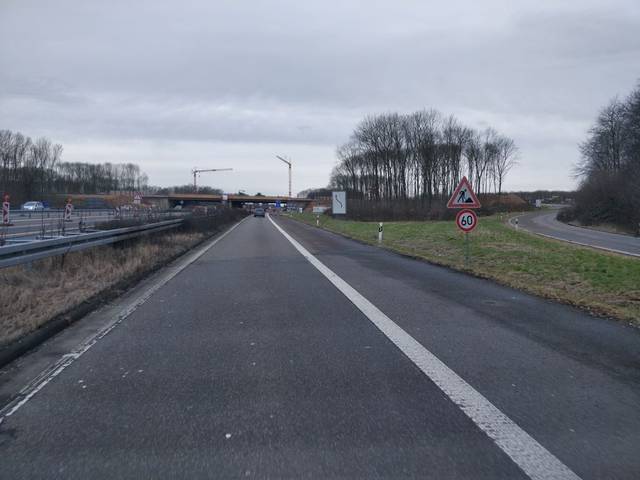
Region: Germany
Coordinates: 50.998, 6.895